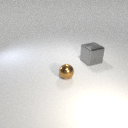
large gray metal cube to the right of small brown metal sphere